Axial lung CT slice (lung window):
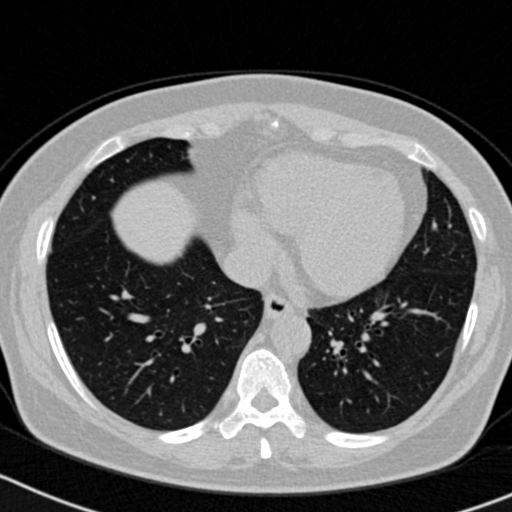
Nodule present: no